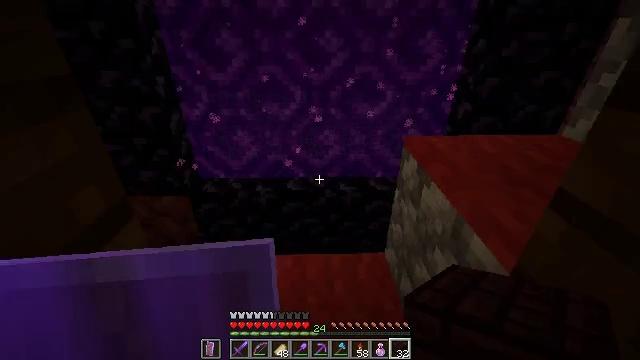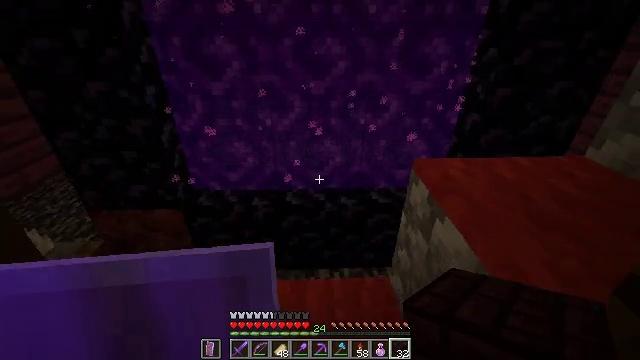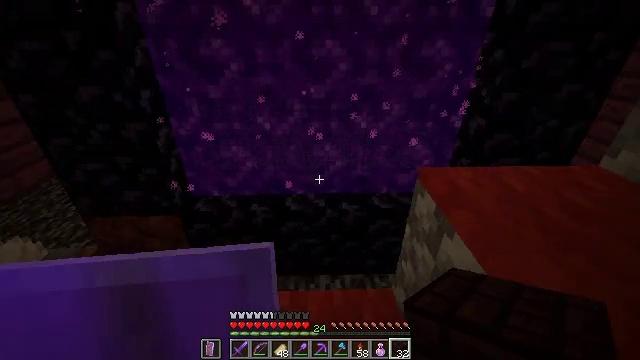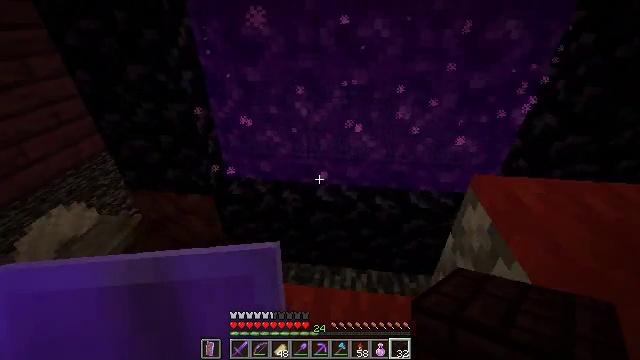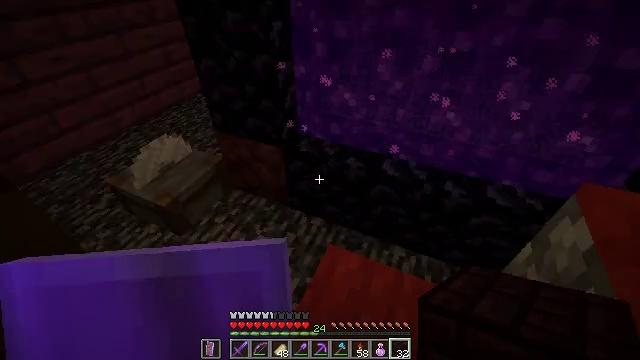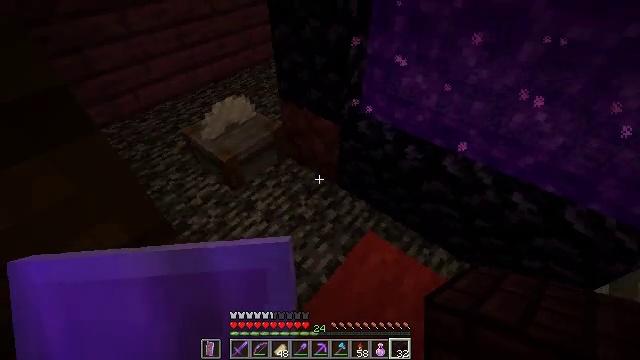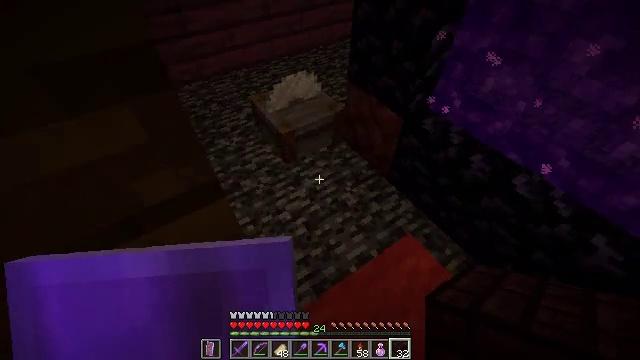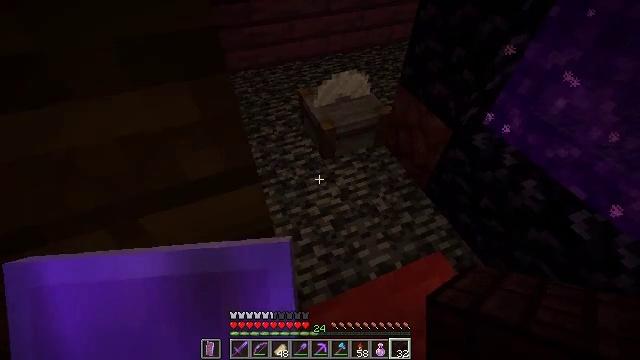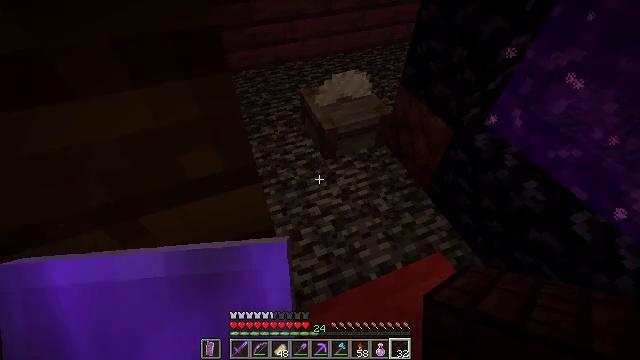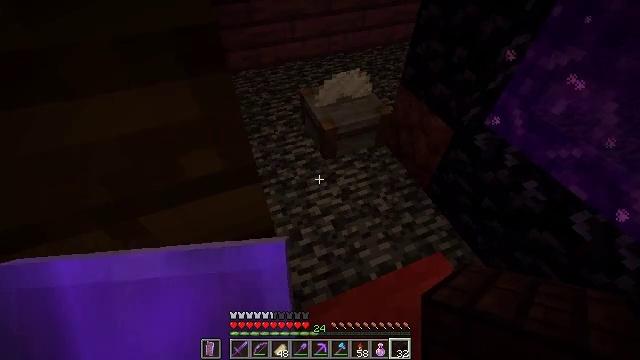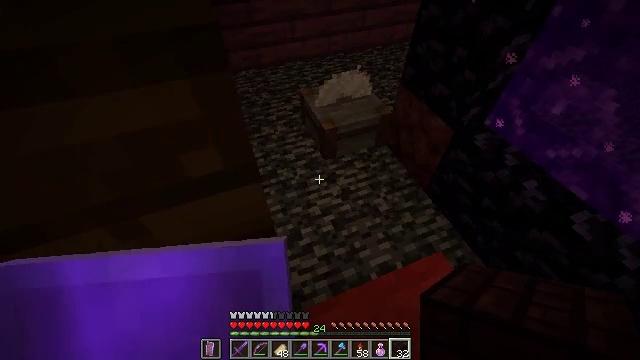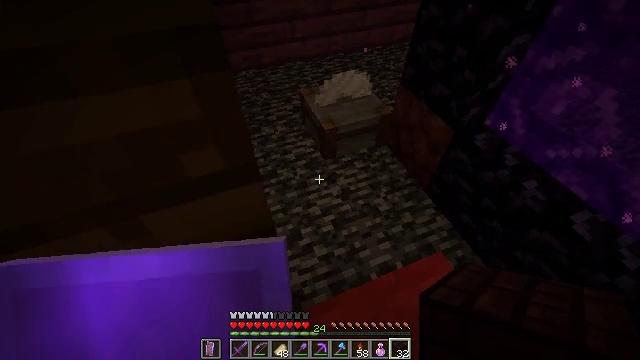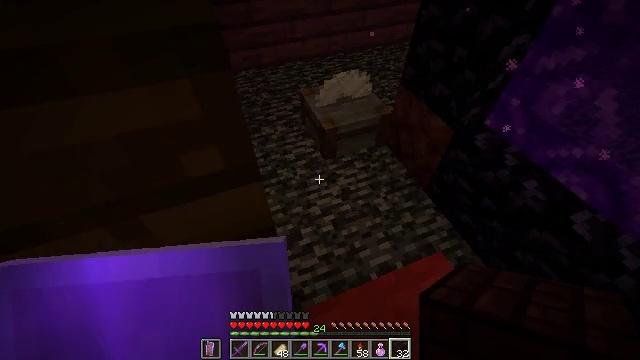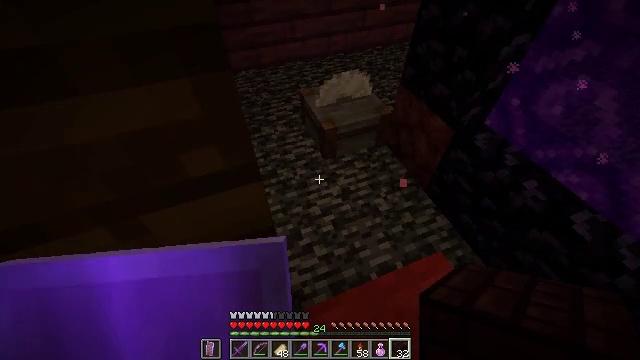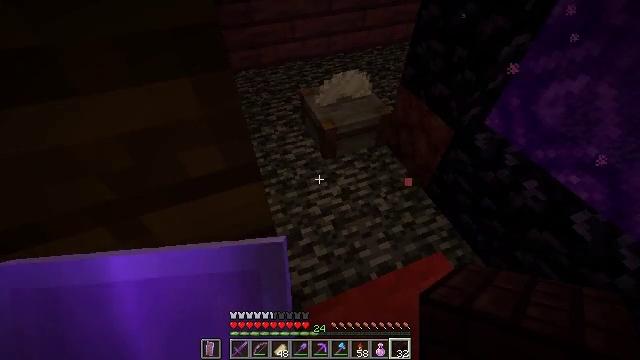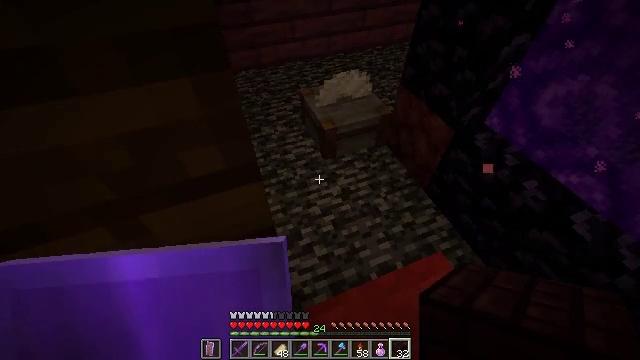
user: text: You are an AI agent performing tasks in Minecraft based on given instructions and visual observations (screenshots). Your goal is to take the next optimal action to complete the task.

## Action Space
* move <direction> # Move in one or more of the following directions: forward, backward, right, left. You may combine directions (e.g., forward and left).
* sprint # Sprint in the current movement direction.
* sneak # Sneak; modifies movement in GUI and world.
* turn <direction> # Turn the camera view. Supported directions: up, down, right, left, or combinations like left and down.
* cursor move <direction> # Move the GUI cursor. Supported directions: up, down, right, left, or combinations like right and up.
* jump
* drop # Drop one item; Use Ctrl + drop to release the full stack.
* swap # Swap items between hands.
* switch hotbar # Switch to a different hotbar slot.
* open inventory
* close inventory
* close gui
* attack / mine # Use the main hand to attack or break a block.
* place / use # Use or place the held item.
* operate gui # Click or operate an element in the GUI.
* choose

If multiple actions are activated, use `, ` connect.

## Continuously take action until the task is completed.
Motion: motion action
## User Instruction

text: Make a nether brick slab by crafting.
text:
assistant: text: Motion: move forward
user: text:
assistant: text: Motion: no_op
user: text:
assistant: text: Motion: turn left and down
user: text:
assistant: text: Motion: turn left and down
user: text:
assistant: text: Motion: turn left and down
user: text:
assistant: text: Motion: turn left and down
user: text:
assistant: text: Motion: turn left
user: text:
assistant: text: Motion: no_op
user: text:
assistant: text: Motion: no_op
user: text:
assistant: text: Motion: no_op
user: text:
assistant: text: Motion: no_op
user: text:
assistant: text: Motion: no_op
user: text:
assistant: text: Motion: no_op
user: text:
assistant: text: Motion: no_op
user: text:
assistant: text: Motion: no_op
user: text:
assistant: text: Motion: no_op
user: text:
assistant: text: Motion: no_op
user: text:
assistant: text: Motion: turn right
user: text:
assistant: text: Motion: turn right and up
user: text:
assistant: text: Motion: no_op
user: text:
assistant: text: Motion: turn right and up
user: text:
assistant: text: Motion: turn right and up
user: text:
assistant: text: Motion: turn up
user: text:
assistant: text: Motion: no_op
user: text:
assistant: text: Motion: no_op
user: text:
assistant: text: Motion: no_op
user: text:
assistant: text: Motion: no_op
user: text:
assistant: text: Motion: no_op
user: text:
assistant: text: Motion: use / place
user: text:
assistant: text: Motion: use / place